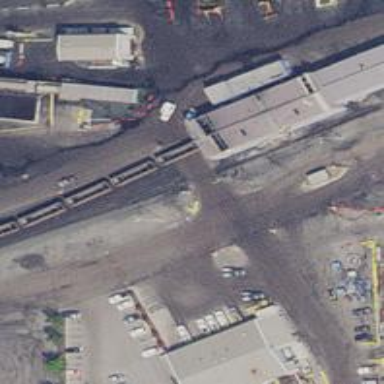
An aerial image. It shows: Rail spur service.